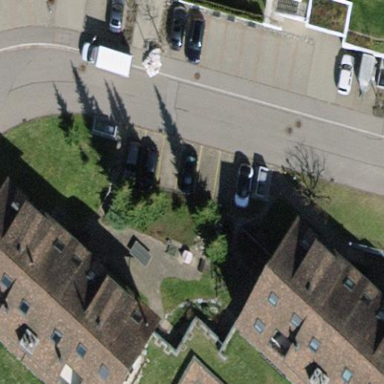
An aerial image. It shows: Apartments building with tiled roof.